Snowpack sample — Buffalo Mountain, Silverthorne, Colorado, USA (1/25/25, 10:11 AM MST)
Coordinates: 39.6222, -106.1139
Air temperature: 22 °F
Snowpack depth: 110 cm
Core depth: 10 cm
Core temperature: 46.4 °F
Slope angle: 12°, slope face: 102°
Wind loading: high
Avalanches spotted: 0
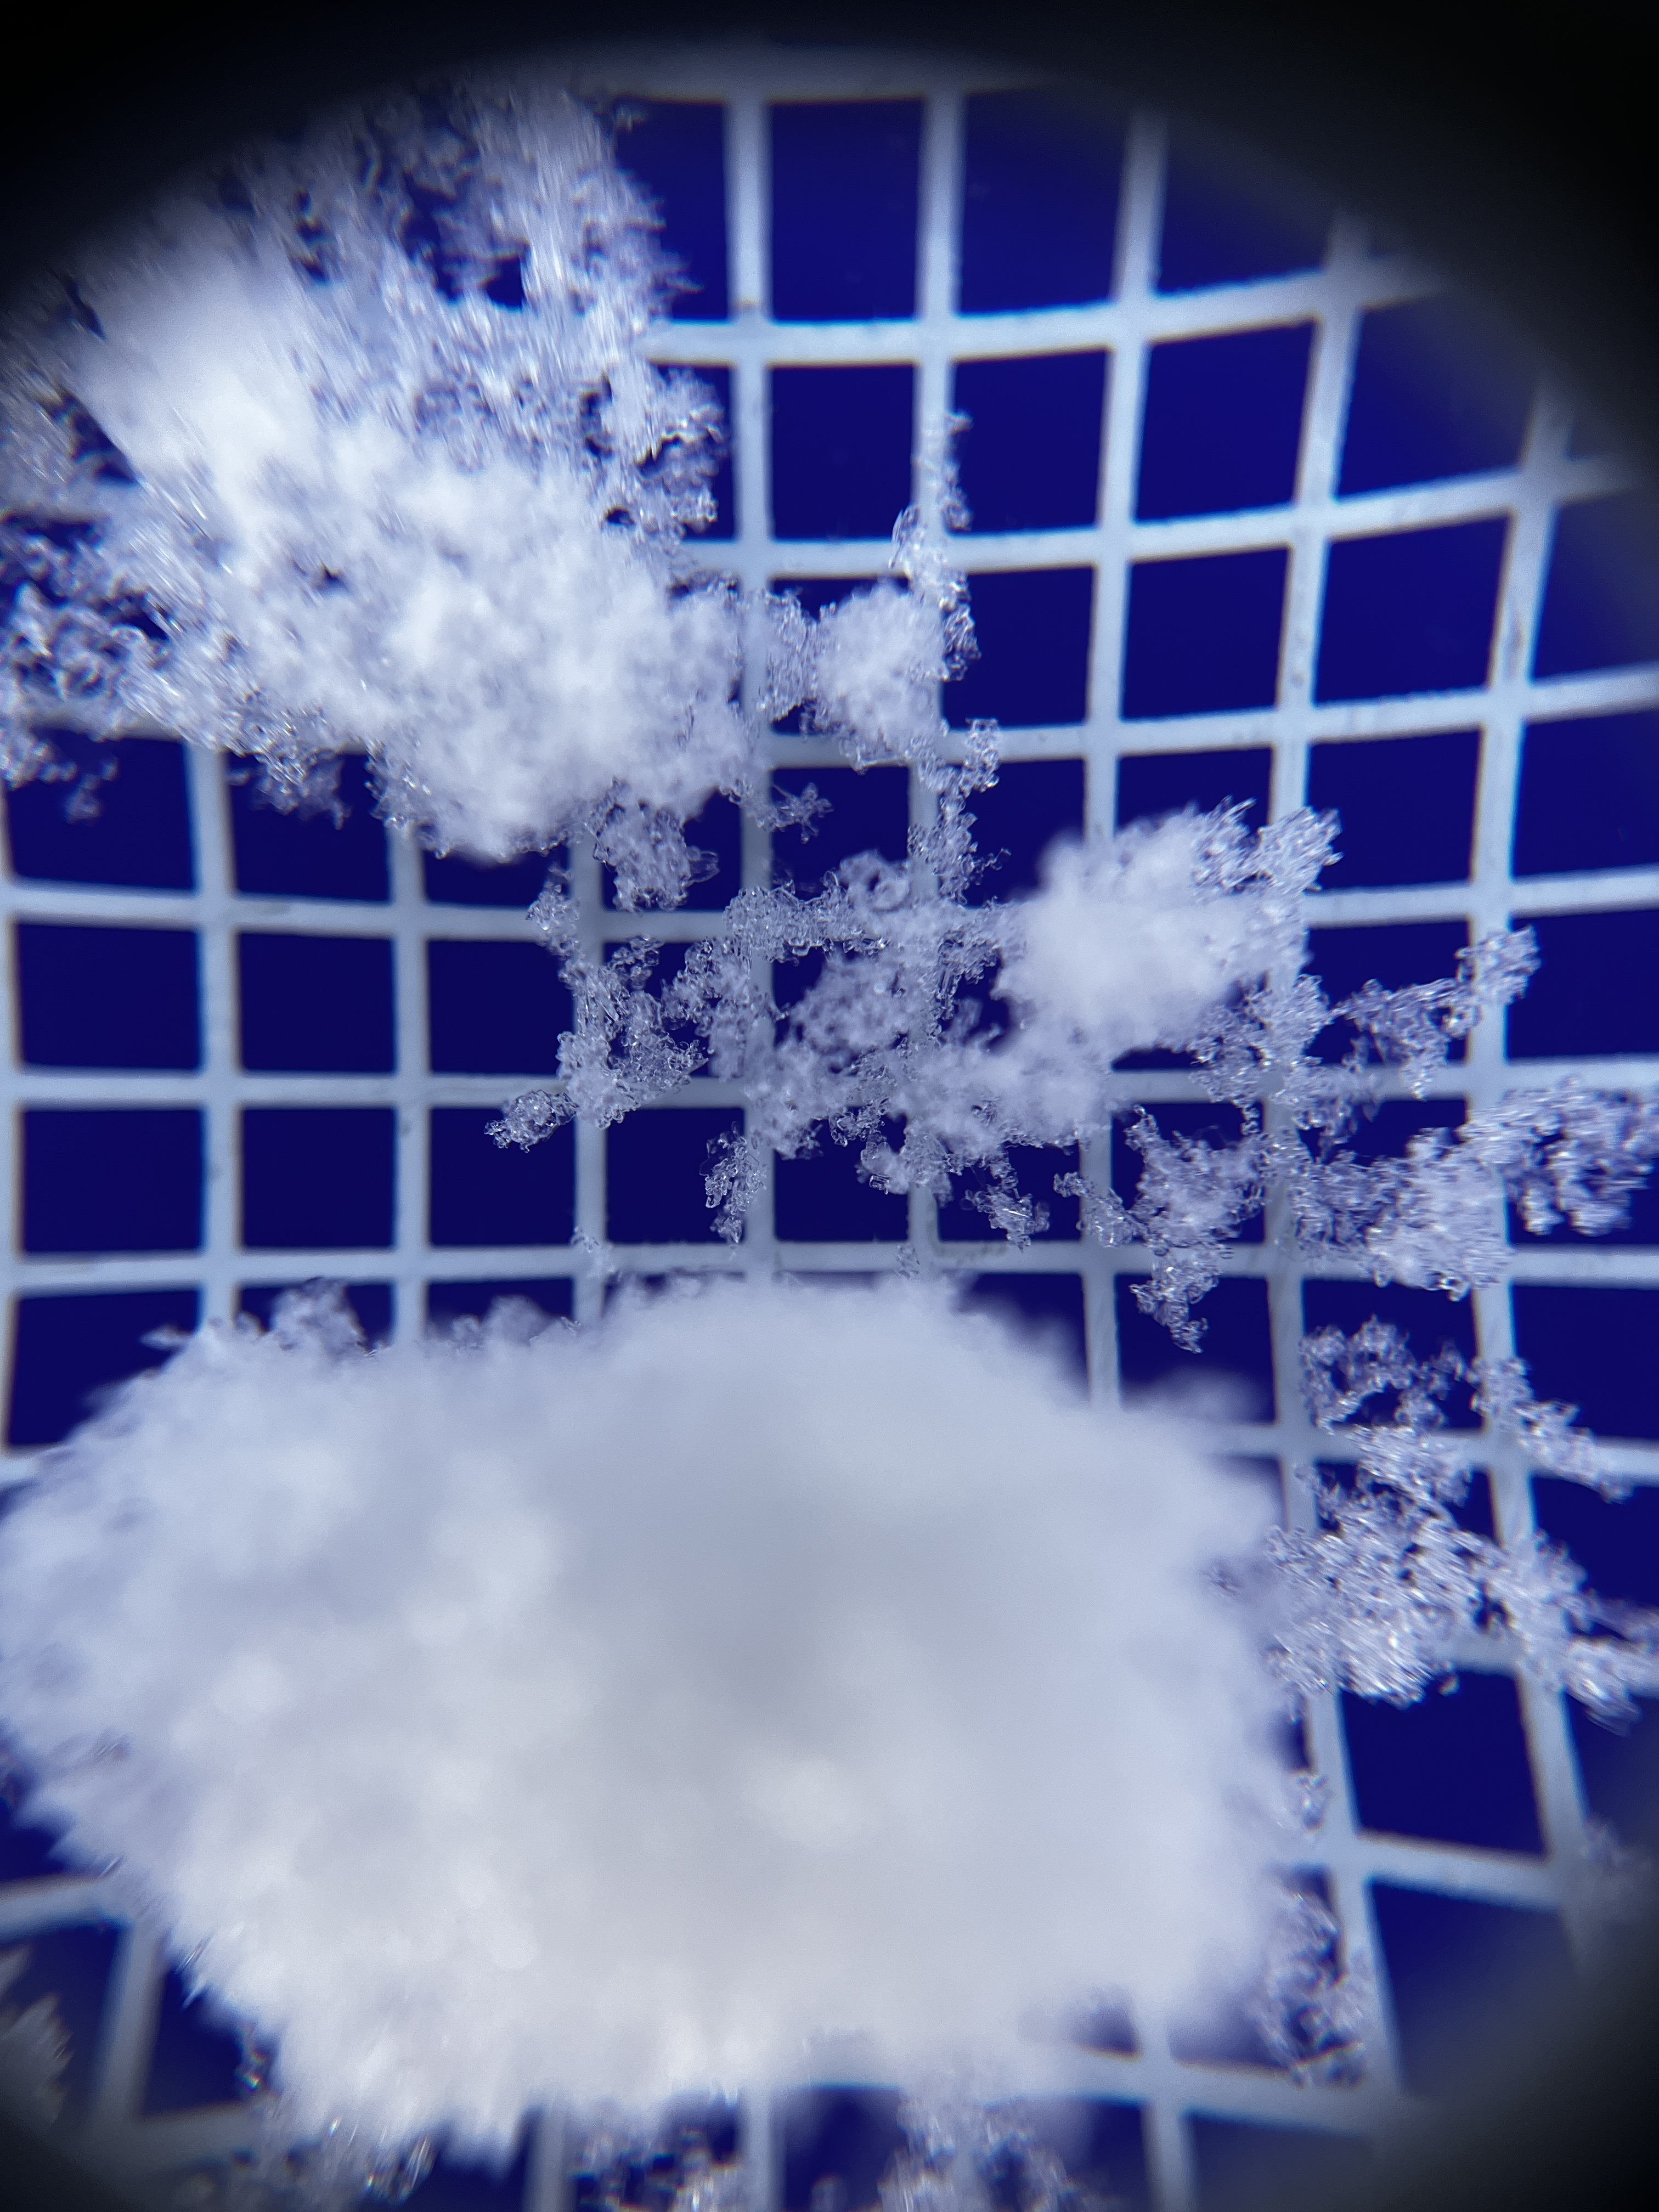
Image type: magnified_profile
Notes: No avalanches nearby, collected on the outskirts of a fire break 15 meters from the treeline, on way to Buffalo and Red Mountain